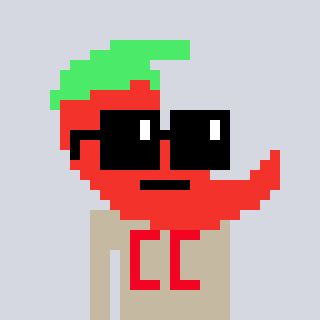
a pixel art character with square black sunglasses, a chilli-shaped head and a bege-colored body on a cool background